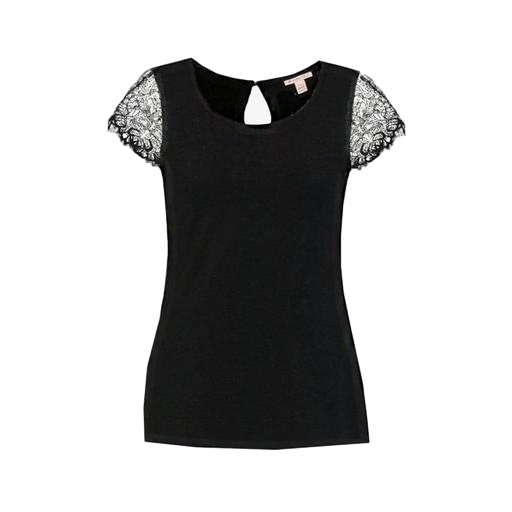
black lace-yoke jersey t-shirt, black lace-yoke jersey tee, black lace-sleeve top, white background